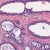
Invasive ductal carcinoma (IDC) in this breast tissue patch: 0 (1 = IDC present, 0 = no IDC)